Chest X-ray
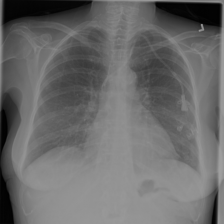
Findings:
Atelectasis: negative
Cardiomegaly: negative
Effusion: negative
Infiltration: negative
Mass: negative
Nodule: negative
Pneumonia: negative
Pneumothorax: negative
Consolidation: negative
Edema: negative
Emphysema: negative
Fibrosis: negative
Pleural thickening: negative
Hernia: negative